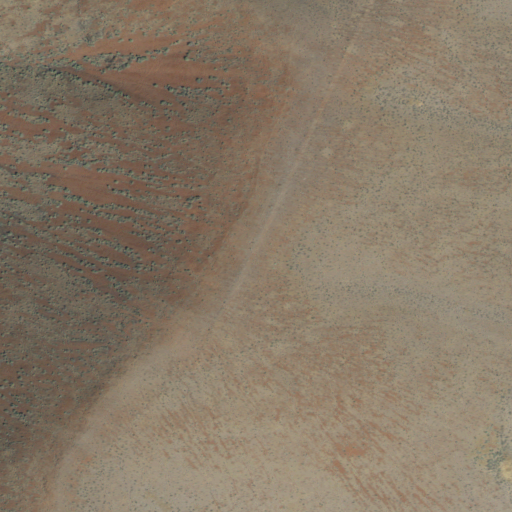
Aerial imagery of ridge(s) in Oregon named Hog Creek Ridge containing grassland and shrub